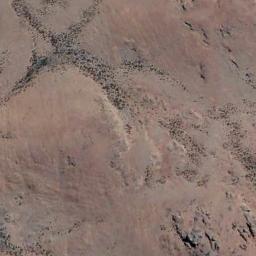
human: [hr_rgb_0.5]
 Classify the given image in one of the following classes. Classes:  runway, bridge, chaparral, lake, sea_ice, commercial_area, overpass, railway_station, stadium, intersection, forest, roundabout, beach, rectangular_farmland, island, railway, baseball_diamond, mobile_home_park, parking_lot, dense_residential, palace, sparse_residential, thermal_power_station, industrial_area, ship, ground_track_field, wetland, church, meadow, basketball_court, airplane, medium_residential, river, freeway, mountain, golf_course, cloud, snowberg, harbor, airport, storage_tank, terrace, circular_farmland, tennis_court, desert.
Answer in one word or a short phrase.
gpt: desert